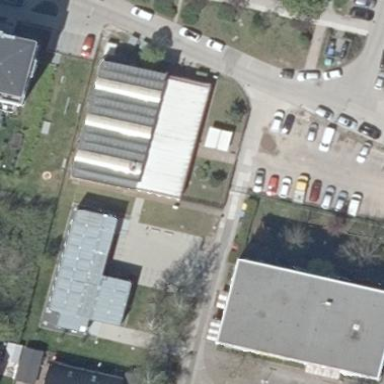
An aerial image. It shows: Sports centre building.